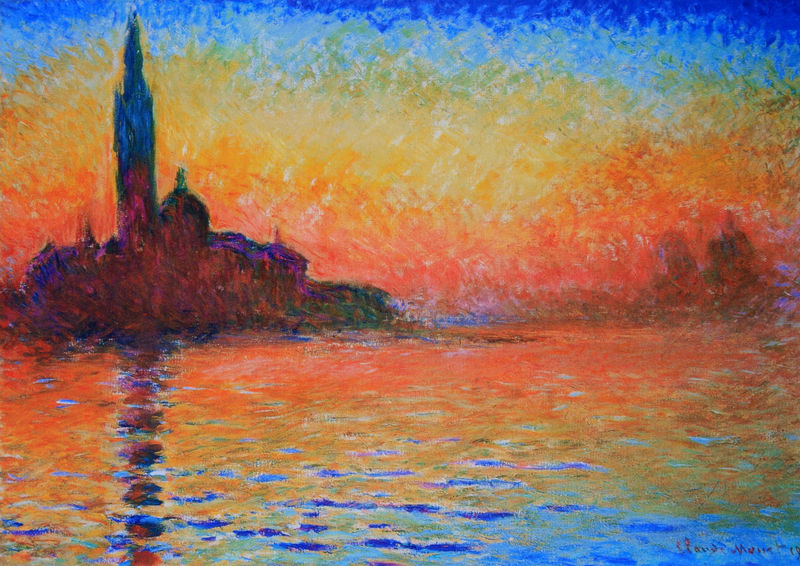
Titel: S. Giorgio in der Dämmerung, Saint-Georges majeur au crépuscule
Künstler: Claude Monet
Standort: Cardiff (Wales)
Institution: National Museum of Wales
Schlagwörter: blau, feuer, gemälde, himmel, meer, schatten, wasser, weiß, wolken, fluss, gelb, grün, impressionismus, kirchturm, landschaft, ocker, see, stadt, abend, braun, bunt, hell, licht, orange, schwarz, gebäude, haus, rot, wolke, expressionismus, signatur, ferne, häuser, natur, spiegelung, kirche, sonne, insel, turm, farbig, ruhig, welle, wellen, italien, venedig, farben, dunst, farbe, sonnenuntergang, signiert, silhouette, hafen, kuppel, turner, woge, wogen, monet, abendrot, leuchten, reflexion, türme, tupfer, kathedrale, morgenrot, claude, claude monet, leuchtend, grell, farbenfroh, dacher, firmament, feurig, stast, landshcaft, rouen, oange, buunt, blau rot orange